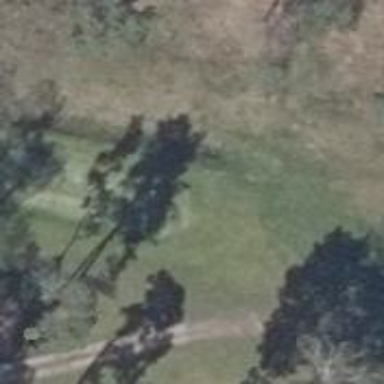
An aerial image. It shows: Golf tee.